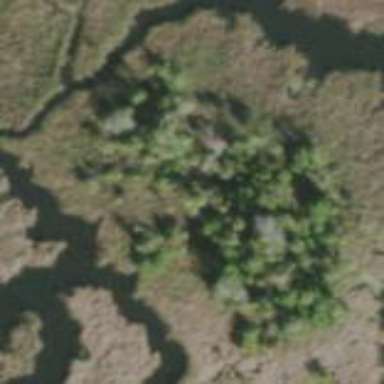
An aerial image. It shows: Marshy wetland area.